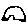
Label: car